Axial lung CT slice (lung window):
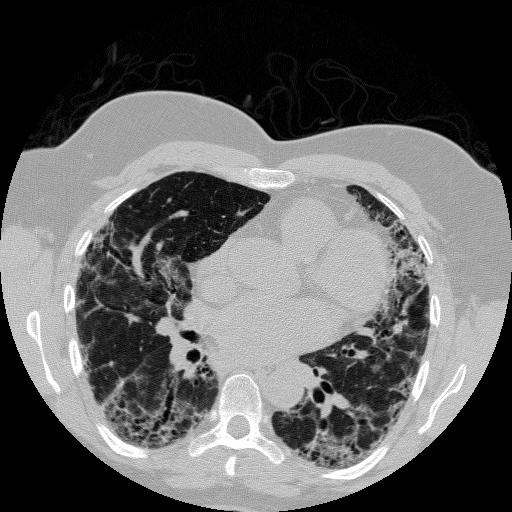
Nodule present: no